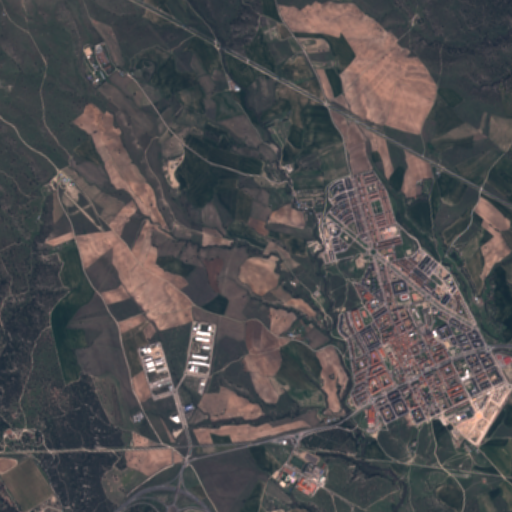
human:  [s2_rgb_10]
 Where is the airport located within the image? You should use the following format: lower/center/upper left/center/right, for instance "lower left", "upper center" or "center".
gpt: The airport is located in the upper left of the image.
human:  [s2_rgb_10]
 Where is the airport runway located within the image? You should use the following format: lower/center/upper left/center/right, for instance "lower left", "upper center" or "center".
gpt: The airport runway is located in the center left of the image.
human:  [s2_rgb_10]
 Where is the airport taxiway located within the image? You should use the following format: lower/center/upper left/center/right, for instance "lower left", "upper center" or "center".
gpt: The airport taxiway is located in the center left of the image.
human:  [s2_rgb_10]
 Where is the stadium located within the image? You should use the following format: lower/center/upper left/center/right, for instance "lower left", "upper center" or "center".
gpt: The stadium is located in the lower center of the image.
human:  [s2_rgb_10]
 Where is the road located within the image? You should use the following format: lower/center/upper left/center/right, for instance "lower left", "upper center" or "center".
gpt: There is no road in the image.